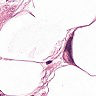
Metastatic tissue present: yes